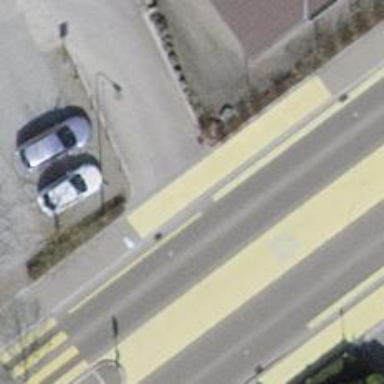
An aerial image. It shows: Asphalt sidewalk.